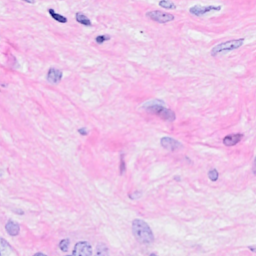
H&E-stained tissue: Breast